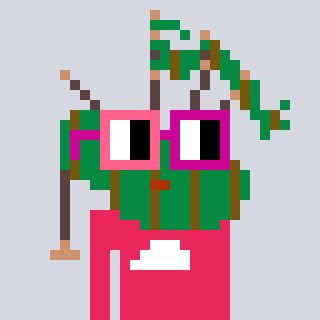
a pixel art character with square pink and red glasses, a bagpipe-shaped head and a redpinkish-colored body on a cool background